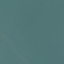
Label: SeaLake